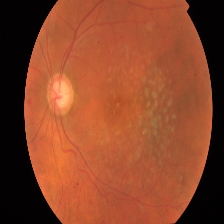
Diabetic retinopathy grade: Proliferative DR